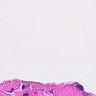
Metastatic tissue present: no